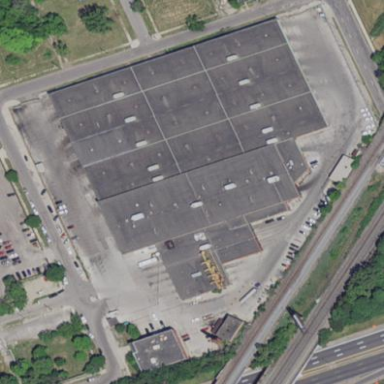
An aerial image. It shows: Industrial area designated as bus depot.